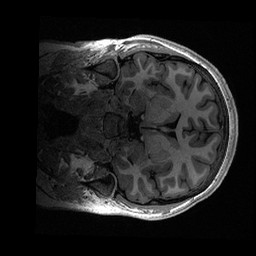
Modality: T1w
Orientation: coronal
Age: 19
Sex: female
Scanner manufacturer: ge
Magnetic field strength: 3 T
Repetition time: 0.006952 s
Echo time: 0.00292 s